Aerial crown-view tile of a tropical tree (Barro Colorado Island, Panama), acquired 20241014:
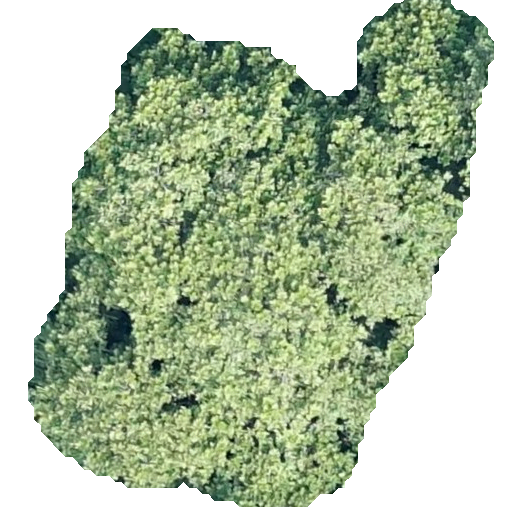
Species: Anacardium excelsum
GBIF accepted scientific name: Anacardium excelsum
Crown area: 250.234 m²